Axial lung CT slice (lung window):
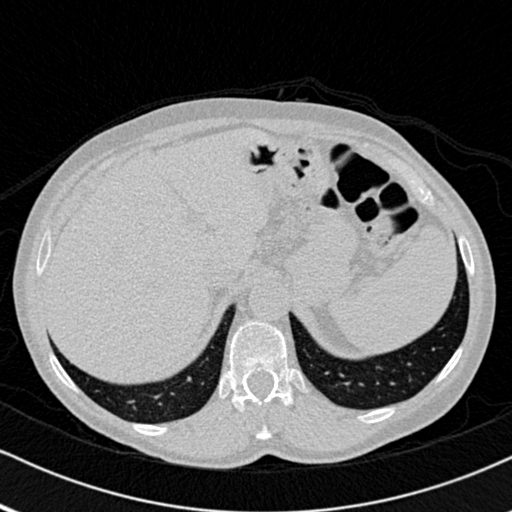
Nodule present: no